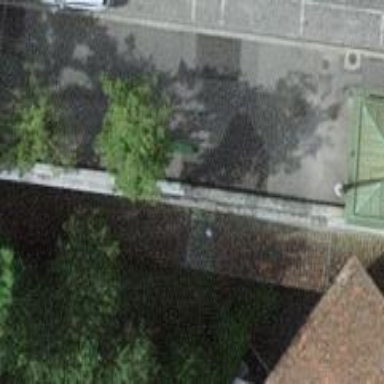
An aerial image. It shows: Footway with colonnade providing cover.